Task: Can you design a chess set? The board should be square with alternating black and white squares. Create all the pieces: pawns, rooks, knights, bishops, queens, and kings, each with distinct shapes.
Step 3366:
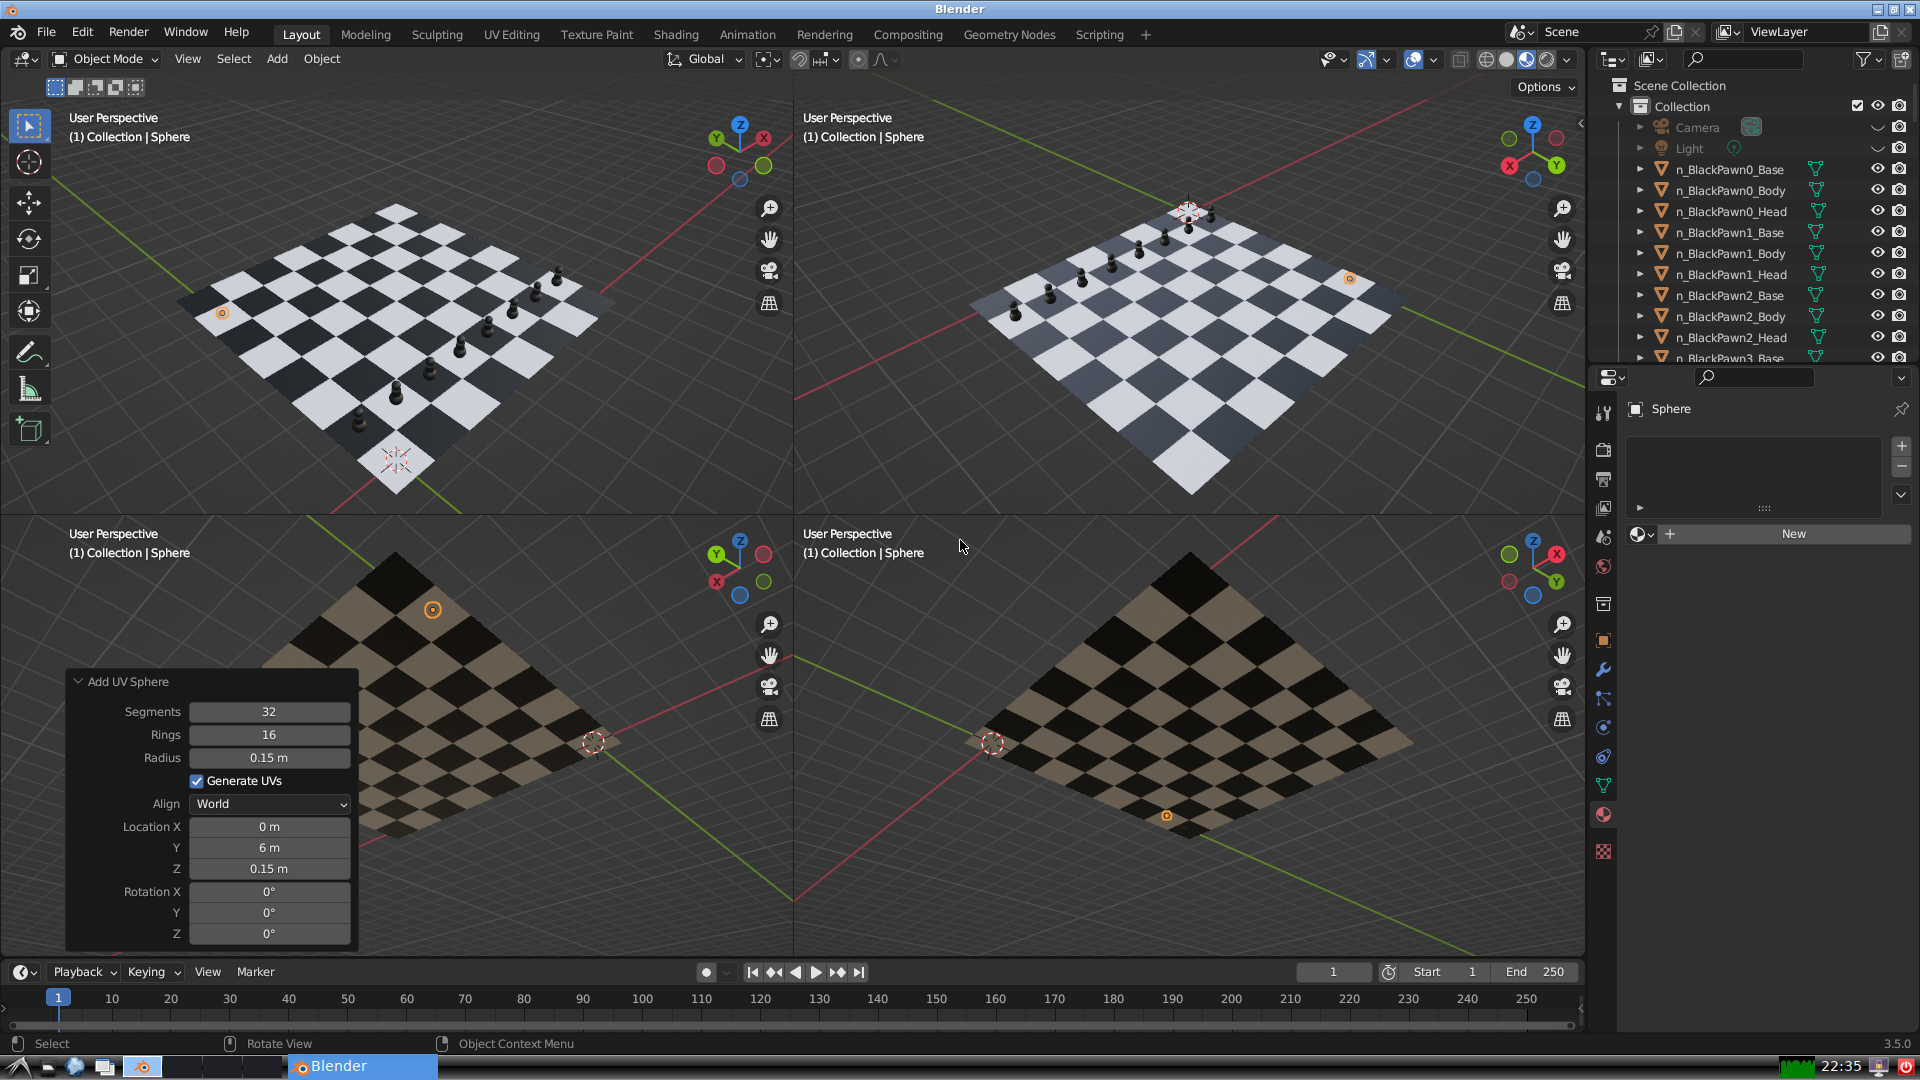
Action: {"mouse_move": [1608, 631]}